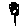
Label: flower